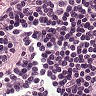
Metastatic tissue present: no